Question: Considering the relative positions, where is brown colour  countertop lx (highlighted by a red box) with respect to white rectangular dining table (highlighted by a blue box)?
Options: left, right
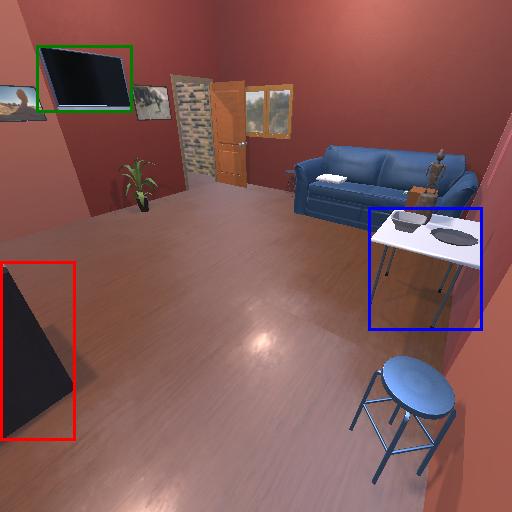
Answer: left